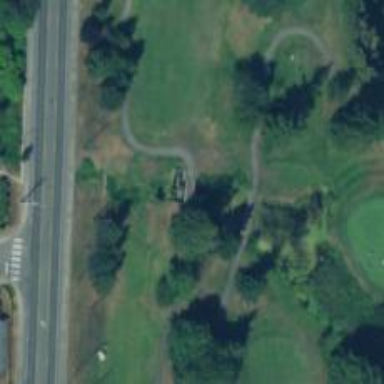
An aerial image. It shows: Service road with asphalt surface crossing over bridge. It is golf cart path.